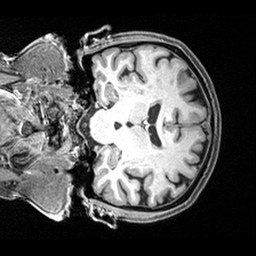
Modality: T1w
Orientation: coronal
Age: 69
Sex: female
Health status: healthy
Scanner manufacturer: siemens
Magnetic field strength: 3 T
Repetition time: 2.4 s
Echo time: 0.00217 s